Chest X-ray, AP view. Patient: 43 years old, sex F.
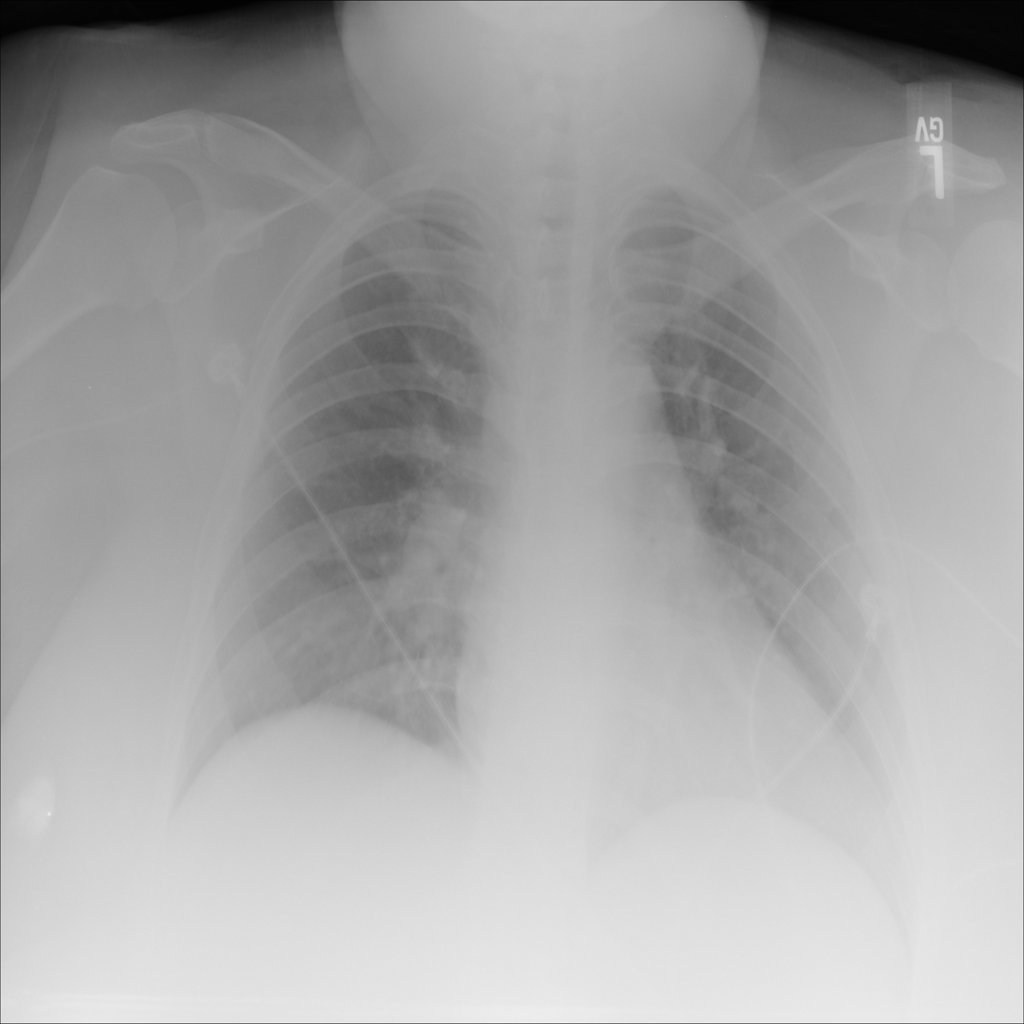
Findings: No Finding